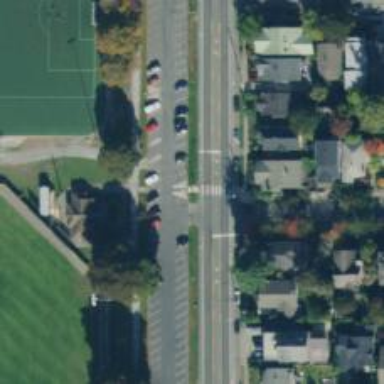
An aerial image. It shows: Traffic island located on footway.